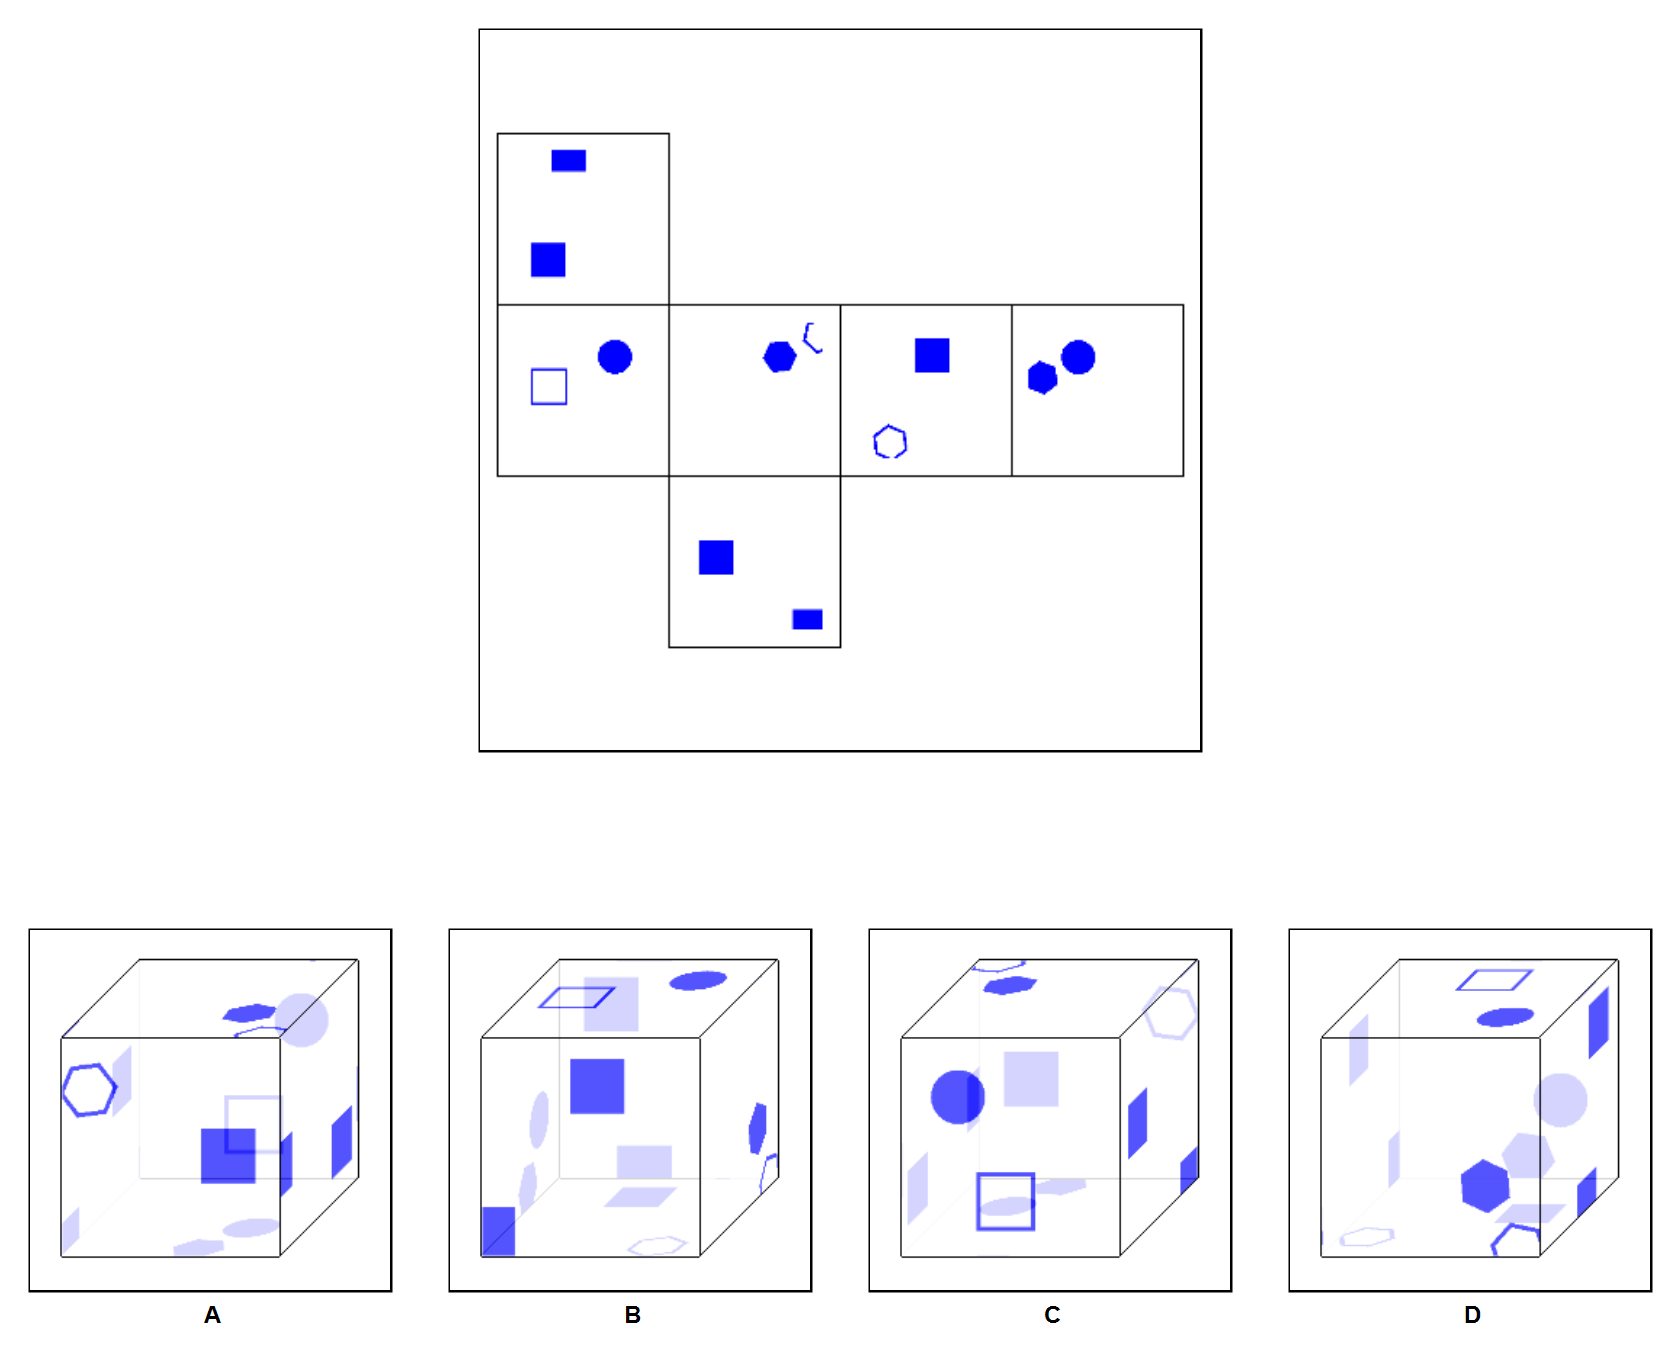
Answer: D